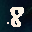
Label: 8